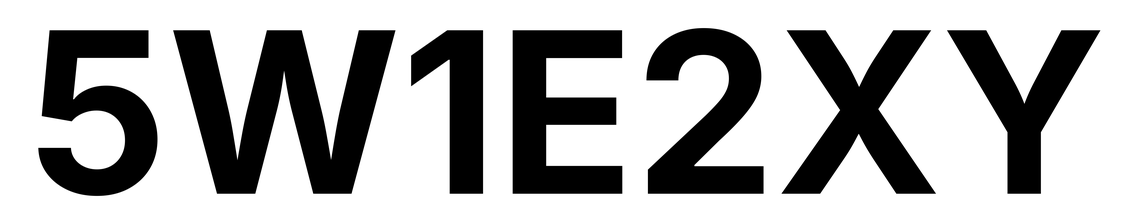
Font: Inter_Bold